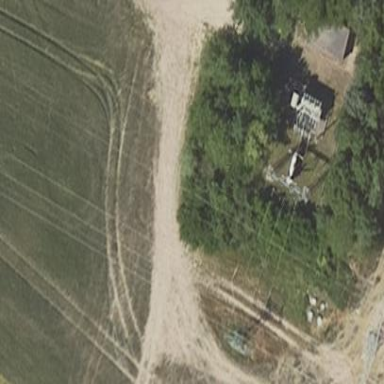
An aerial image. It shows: Fence surrounds transmission level power substation.